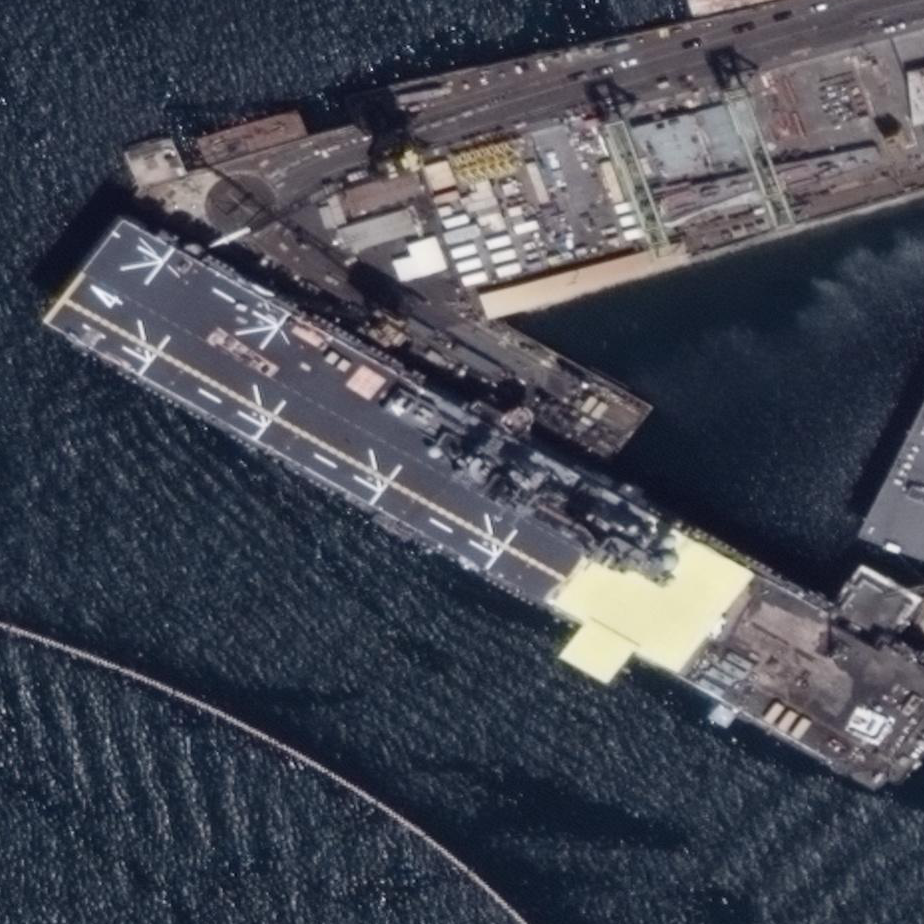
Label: assault